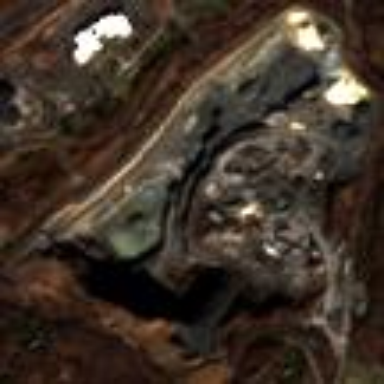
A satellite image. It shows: Quarry area.